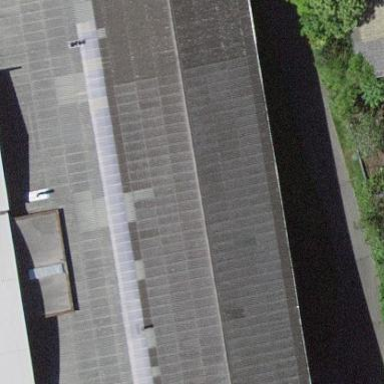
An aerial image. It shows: Commercial building.